Question: i want to custom progress bar in circle shape like same as <URL> app in google play shop.i am expected like below screen shot:

any one help me how to do that?
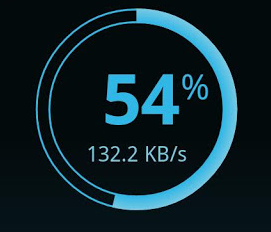
Answer: The best two libraries I found on the net are on github:
- <URL>
Hope that will help you